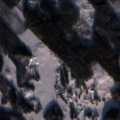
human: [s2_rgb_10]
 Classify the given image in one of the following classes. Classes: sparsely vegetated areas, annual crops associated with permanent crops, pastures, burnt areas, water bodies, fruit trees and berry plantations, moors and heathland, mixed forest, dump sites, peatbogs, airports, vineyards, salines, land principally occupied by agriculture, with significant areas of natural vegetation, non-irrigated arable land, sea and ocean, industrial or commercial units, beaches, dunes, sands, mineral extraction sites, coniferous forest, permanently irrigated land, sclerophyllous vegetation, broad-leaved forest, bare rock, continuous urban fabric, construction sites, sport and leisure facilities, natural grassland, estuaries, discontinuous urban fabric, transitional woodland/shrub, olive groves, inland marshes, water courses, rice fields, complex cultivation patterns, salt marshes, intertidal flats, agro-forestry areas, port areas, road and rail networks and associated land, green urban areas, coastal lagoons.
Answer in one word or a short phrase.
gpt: land principally occupied by agriculture, with significant areas of natural vegetation, coniferous forest, mixed forest, transitional woodland/shrub